Aerial crown-view tile of a tropical tree (Barro Colorado Island, Panama), acquired 20240716:
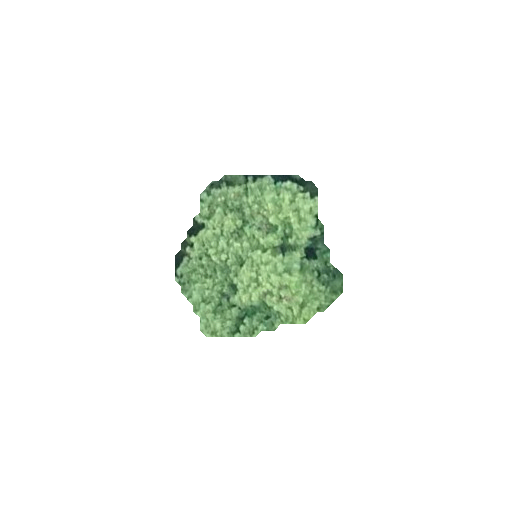
Species: Hieronyma alchorneoides
GBIF accepted scientific name: Hieronyma alchorneoides
Crown area: 32.08 m²